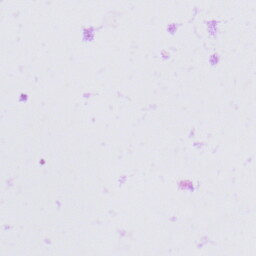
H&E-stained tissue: Prostate